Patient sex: M
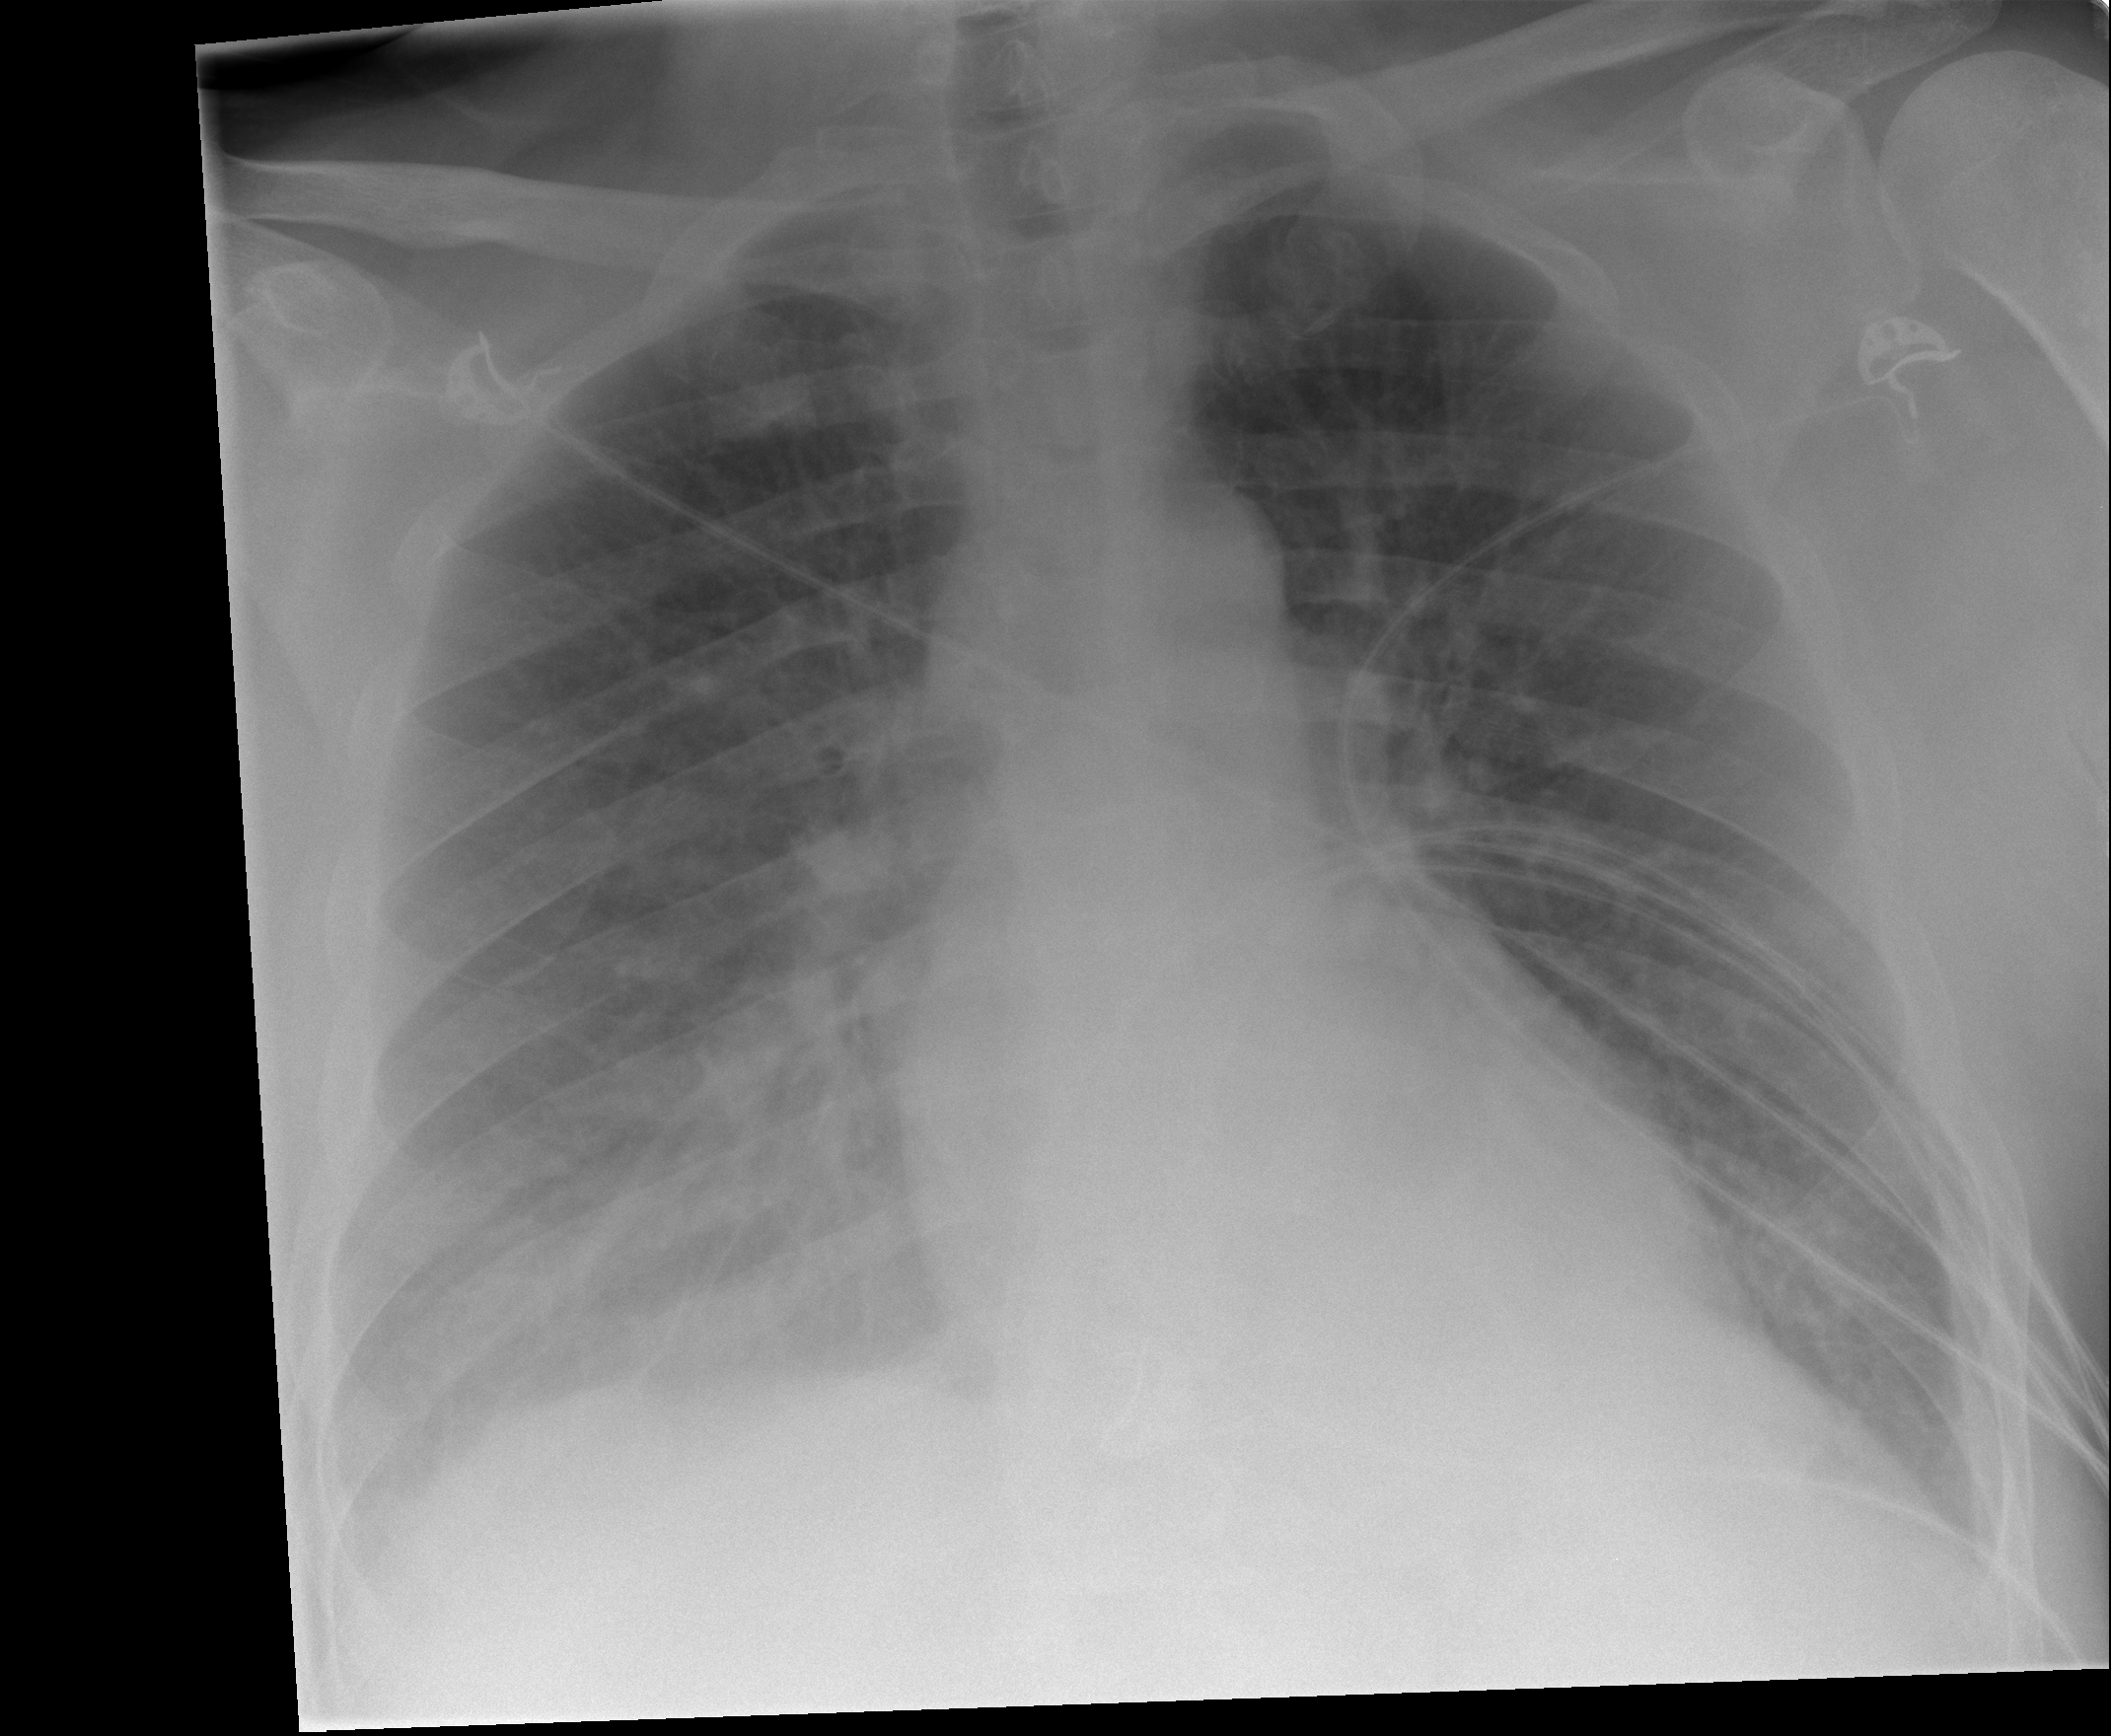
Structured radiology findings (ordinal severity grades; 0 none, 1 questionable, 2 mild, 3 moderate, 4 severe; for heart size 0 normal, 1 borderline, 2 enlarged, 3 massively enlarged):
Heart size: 0
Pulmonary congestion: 3
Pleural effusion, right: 2
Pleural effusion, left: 0
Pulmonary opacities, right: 2
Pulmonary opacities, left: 1
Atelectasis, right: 3
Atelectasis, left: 2